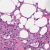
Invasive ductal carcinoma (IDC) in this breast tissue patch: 0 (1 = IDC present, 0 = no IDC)